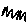
Label: zigzag